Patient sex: M
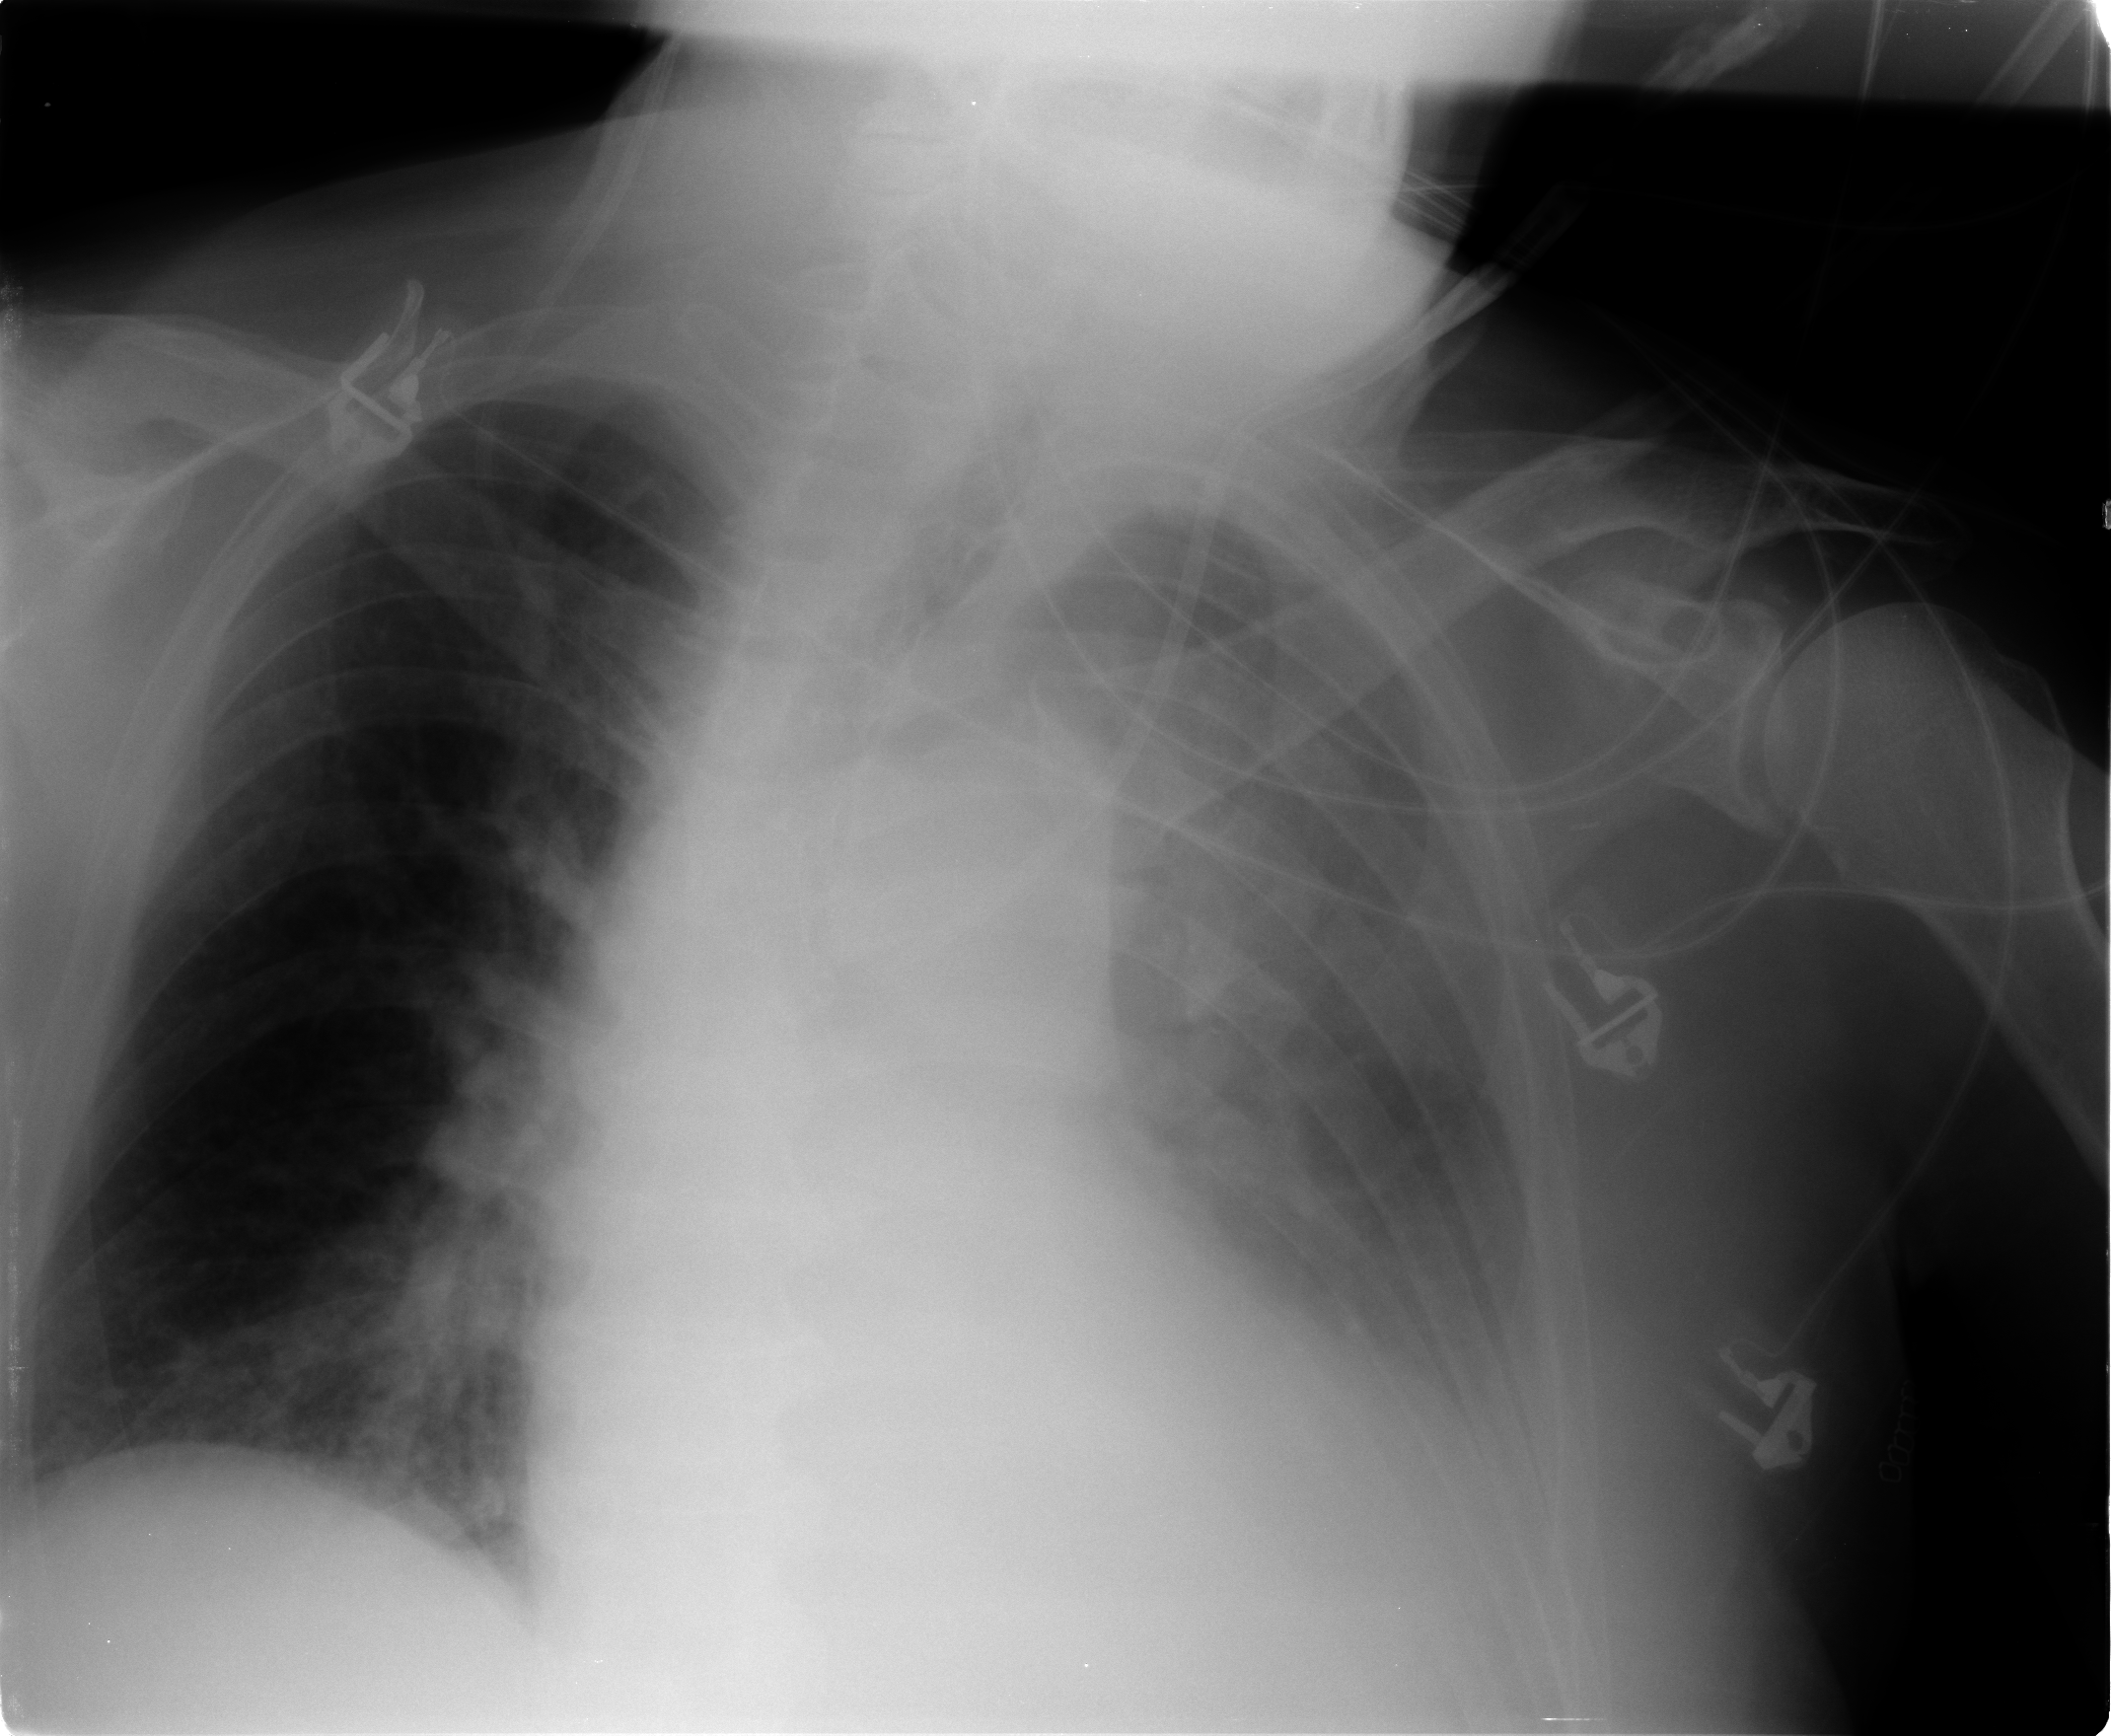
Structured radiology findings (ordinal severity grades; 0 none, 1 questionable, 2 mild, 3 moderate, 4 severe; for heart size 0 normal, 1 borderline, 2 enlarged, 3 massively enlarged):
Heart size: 2
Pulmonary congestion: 2
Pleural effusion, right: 0
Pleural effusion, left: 2
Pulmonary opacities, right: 1
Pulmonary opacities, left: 2
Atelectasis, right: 2
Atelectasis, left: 3